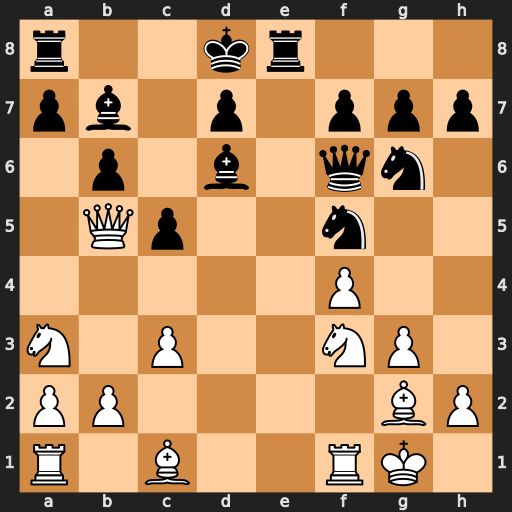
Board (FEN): r2kr3/pb1p1ppp/1p1b1qn1/1Qp2n2/5P2/N1P2NP1/PP4BP/R1B2RK1
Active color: w
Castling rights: -
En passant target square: -
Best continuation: Ne5 Nxe5 fxe5